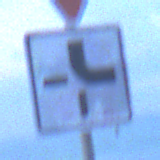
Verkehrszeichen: VerlaufVorfahrtsstrasse4
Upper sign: VorfahrtGewaehren
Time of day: Dawn
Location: Outdoor (Urban)
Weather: PartlyCloudy
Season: NotSpecified
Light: Natural